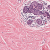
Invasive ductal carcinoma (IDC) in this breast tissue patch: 0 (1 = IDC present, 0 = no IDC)